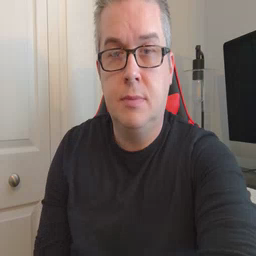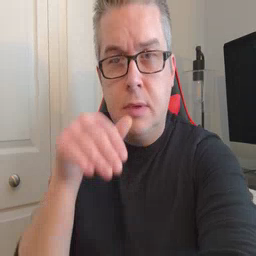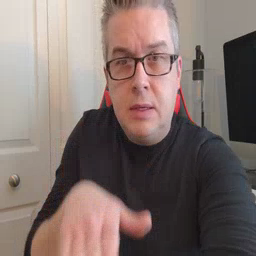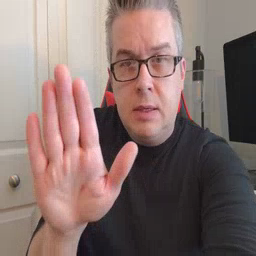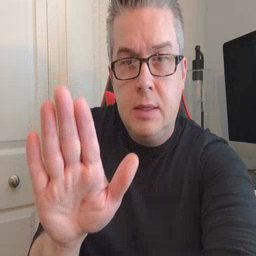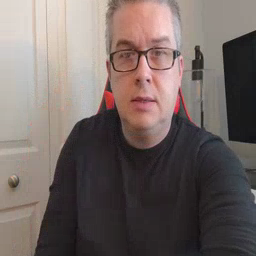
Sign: into